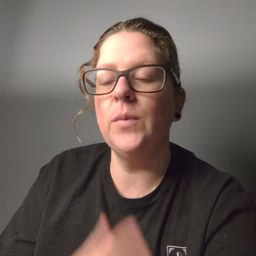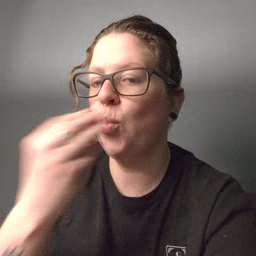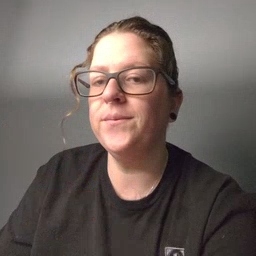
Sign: wolf